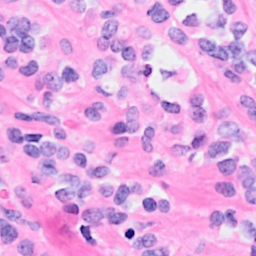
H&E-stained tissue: Breast